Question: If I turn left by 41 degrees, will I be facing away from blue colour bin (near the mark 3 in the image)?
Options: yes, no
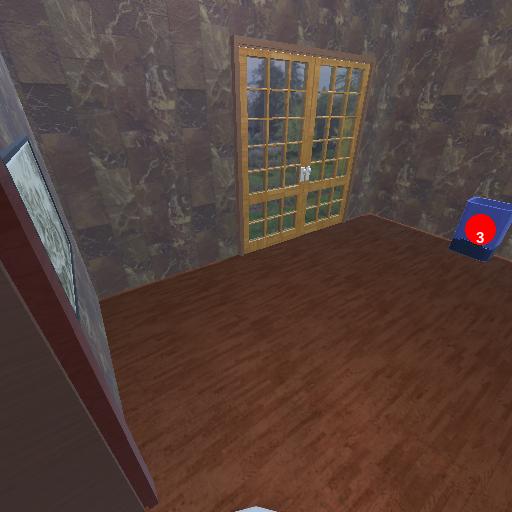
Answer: yes